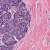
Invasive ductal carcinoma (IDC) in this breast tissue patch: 0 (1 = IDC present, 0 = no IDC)